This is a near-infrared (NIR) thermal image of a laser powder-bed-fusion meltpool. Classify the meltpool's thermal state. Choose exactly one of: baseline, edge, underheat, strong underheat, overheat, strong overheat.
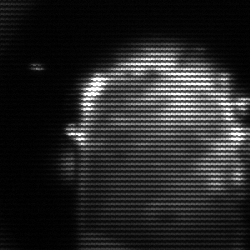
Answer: baseline